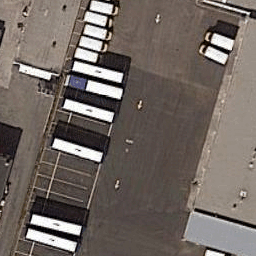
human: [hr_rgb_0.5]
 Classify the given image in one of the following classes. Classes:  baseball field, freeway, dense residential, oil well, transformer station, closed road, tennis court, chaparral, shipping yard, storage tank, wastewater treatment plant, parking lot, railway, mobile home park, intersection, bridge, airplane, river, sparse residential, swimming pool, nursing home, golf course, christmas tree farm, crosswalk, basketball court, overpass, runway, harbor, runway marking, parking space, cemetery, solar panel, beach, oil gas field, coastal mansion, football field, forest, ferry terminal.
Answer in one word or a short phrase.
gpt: shipping yard